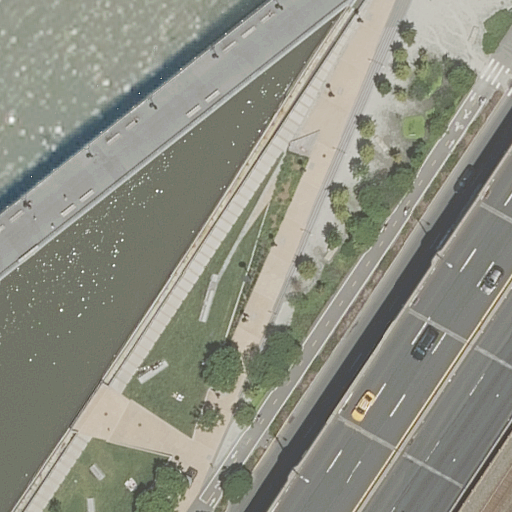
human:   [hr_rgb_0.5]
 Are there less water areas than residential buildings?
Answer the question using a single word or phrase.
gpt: no

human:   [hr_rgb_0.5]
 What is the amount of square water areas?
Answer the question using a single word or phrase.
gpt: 0

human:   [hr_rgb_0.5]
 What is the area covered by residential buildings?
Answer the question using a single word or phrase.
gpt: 0m2

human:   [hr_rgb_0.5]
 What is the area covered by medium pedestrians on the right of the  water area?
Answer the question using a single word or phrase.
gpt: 0m2

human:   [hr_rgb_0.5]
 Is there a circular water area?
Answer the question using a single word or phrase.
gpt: no

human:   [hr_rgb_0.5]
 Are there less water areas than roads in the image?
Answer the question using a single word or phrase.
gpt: yes

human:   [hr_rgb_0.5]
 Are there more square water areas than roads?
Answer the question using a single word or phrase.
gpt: no

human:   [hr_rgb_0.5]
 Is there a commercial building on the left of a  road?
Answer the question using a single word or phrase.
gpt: no

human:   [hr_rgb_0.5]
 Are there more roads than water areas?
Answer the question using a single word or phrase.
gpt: yes

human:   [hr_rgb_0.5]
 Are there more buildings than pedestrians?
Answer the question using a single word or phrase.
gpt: no

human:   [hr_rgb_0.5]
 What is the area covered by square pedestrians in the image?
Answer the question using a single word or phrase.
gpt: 0m2

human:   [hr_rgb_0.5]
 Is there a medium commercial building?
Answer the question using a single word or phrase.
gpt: no

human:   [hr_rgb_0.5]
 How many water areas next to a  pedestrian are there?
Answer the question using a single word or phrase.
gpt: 1

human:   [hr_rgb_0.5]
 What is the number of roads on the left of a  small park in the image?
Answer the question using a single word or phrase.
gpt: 0

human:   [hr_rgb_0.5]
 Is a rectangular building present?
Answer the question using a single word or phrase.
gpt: no

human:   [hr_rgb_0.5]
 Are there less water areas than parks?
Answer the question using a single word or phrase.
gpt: no

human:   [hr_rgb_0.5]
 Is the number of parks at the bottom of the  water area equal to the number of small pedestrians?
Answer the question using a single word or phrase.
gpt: yes

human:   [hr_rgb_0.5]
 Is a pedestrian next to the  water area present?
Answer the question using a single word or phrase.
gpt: yes

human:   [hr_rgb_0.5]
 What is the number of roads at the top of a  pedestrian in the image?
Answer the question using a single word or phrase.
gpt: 1

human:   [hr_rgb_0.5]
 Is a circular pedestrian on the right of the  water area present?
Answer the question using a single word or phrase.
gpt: no

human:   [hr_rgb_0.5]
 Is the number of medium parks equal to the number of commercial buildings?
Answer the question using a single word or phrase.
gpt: yes

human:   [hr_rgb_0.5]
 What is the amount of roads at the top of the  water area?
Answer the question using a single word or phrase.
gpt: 1

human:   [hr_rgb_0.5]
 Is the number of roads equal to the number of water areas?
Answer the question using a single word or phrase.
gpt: no

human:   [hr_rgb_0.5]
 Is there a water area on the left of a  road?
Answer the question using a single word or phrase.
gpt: yes

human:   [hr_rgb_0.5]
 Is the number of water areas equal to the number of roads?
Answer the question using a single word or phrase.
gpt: no

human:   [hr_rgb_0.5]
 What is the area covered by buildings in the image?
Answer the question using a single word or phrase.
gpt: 0m2

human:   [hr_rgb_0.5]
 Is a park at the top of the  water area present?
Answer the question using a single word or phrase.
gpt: no

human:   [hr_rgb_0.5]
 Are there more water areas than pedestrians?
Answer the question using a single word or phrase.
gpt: no

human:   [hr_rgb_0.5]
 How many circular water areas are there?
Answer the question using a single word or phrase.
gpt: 0

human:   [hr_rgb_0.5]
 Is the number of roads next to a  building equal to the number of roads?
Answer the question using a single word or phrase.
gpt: no

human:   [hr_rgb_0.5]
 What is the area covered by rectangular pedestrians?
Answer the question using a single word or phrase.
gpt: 2432m2

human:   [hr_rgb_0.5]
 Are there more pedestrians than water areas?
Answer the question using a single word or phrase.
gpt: yes

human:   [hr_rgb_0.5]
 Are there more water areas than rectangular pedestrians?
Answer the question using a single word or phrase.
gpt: no

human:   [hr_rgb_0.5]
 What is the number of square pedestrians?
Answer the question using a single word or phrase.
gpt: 0

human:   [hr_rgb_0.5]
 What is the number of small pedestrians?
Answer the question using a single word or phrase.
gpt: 0

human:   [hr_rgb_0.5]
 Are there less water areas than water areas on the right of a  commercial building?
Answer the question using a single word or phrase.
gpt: no